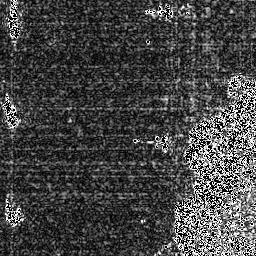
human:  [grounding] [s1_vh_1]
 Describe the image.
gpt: In the satellite image, there is  <ref>1 medium ship </ref> <box>[[0, 37, 7, 50, 0]]</box> located at left,  <ref>1 small ship </ref> <box>[[1, 1, 7, 15, 0]]</box> located at top left,  <ref>1 small ship </ref> <box>[[1, 81, 8, 87, 0]]</box> located at bottom left,  <ref>1 medium ship </ref> <box>[[58, 0, 72, 7, 0]]</box> located at top,  <ref>1 small ship </ref> <box>[[58, 51, 68, 58, 0]]</box> located at center.